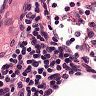
Metastatic tissue present: no